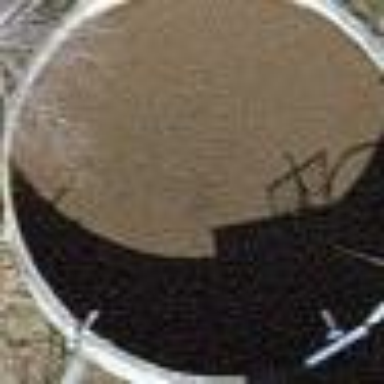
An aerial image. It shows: Storage tank with man-made structure.